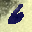
Label: 6